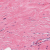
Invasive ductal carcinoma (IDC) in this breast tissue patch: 0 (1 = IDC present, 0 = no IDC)